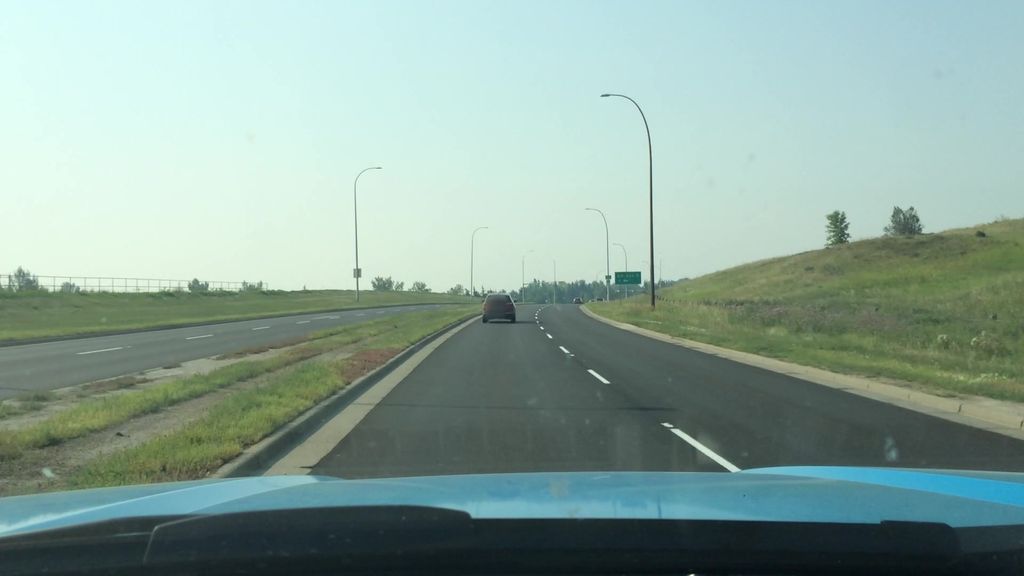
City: calgary